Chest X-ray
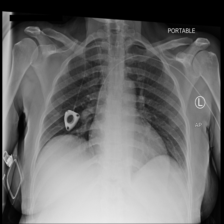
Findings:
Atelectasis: negative
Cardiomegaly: negative
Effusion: negative
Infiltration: negative
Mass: negative
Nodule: negative
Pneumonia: negative
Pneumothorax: negative
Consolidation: negative
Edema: negative
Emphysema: negative
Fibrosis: negative
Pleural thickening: negative
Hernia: negative